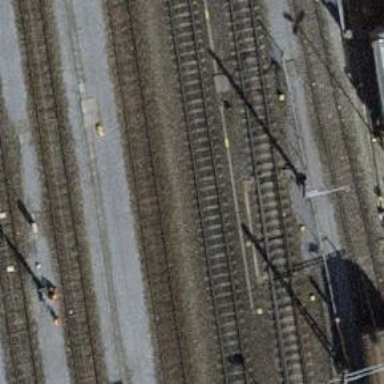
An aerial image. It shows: Railway switch.